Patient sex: M
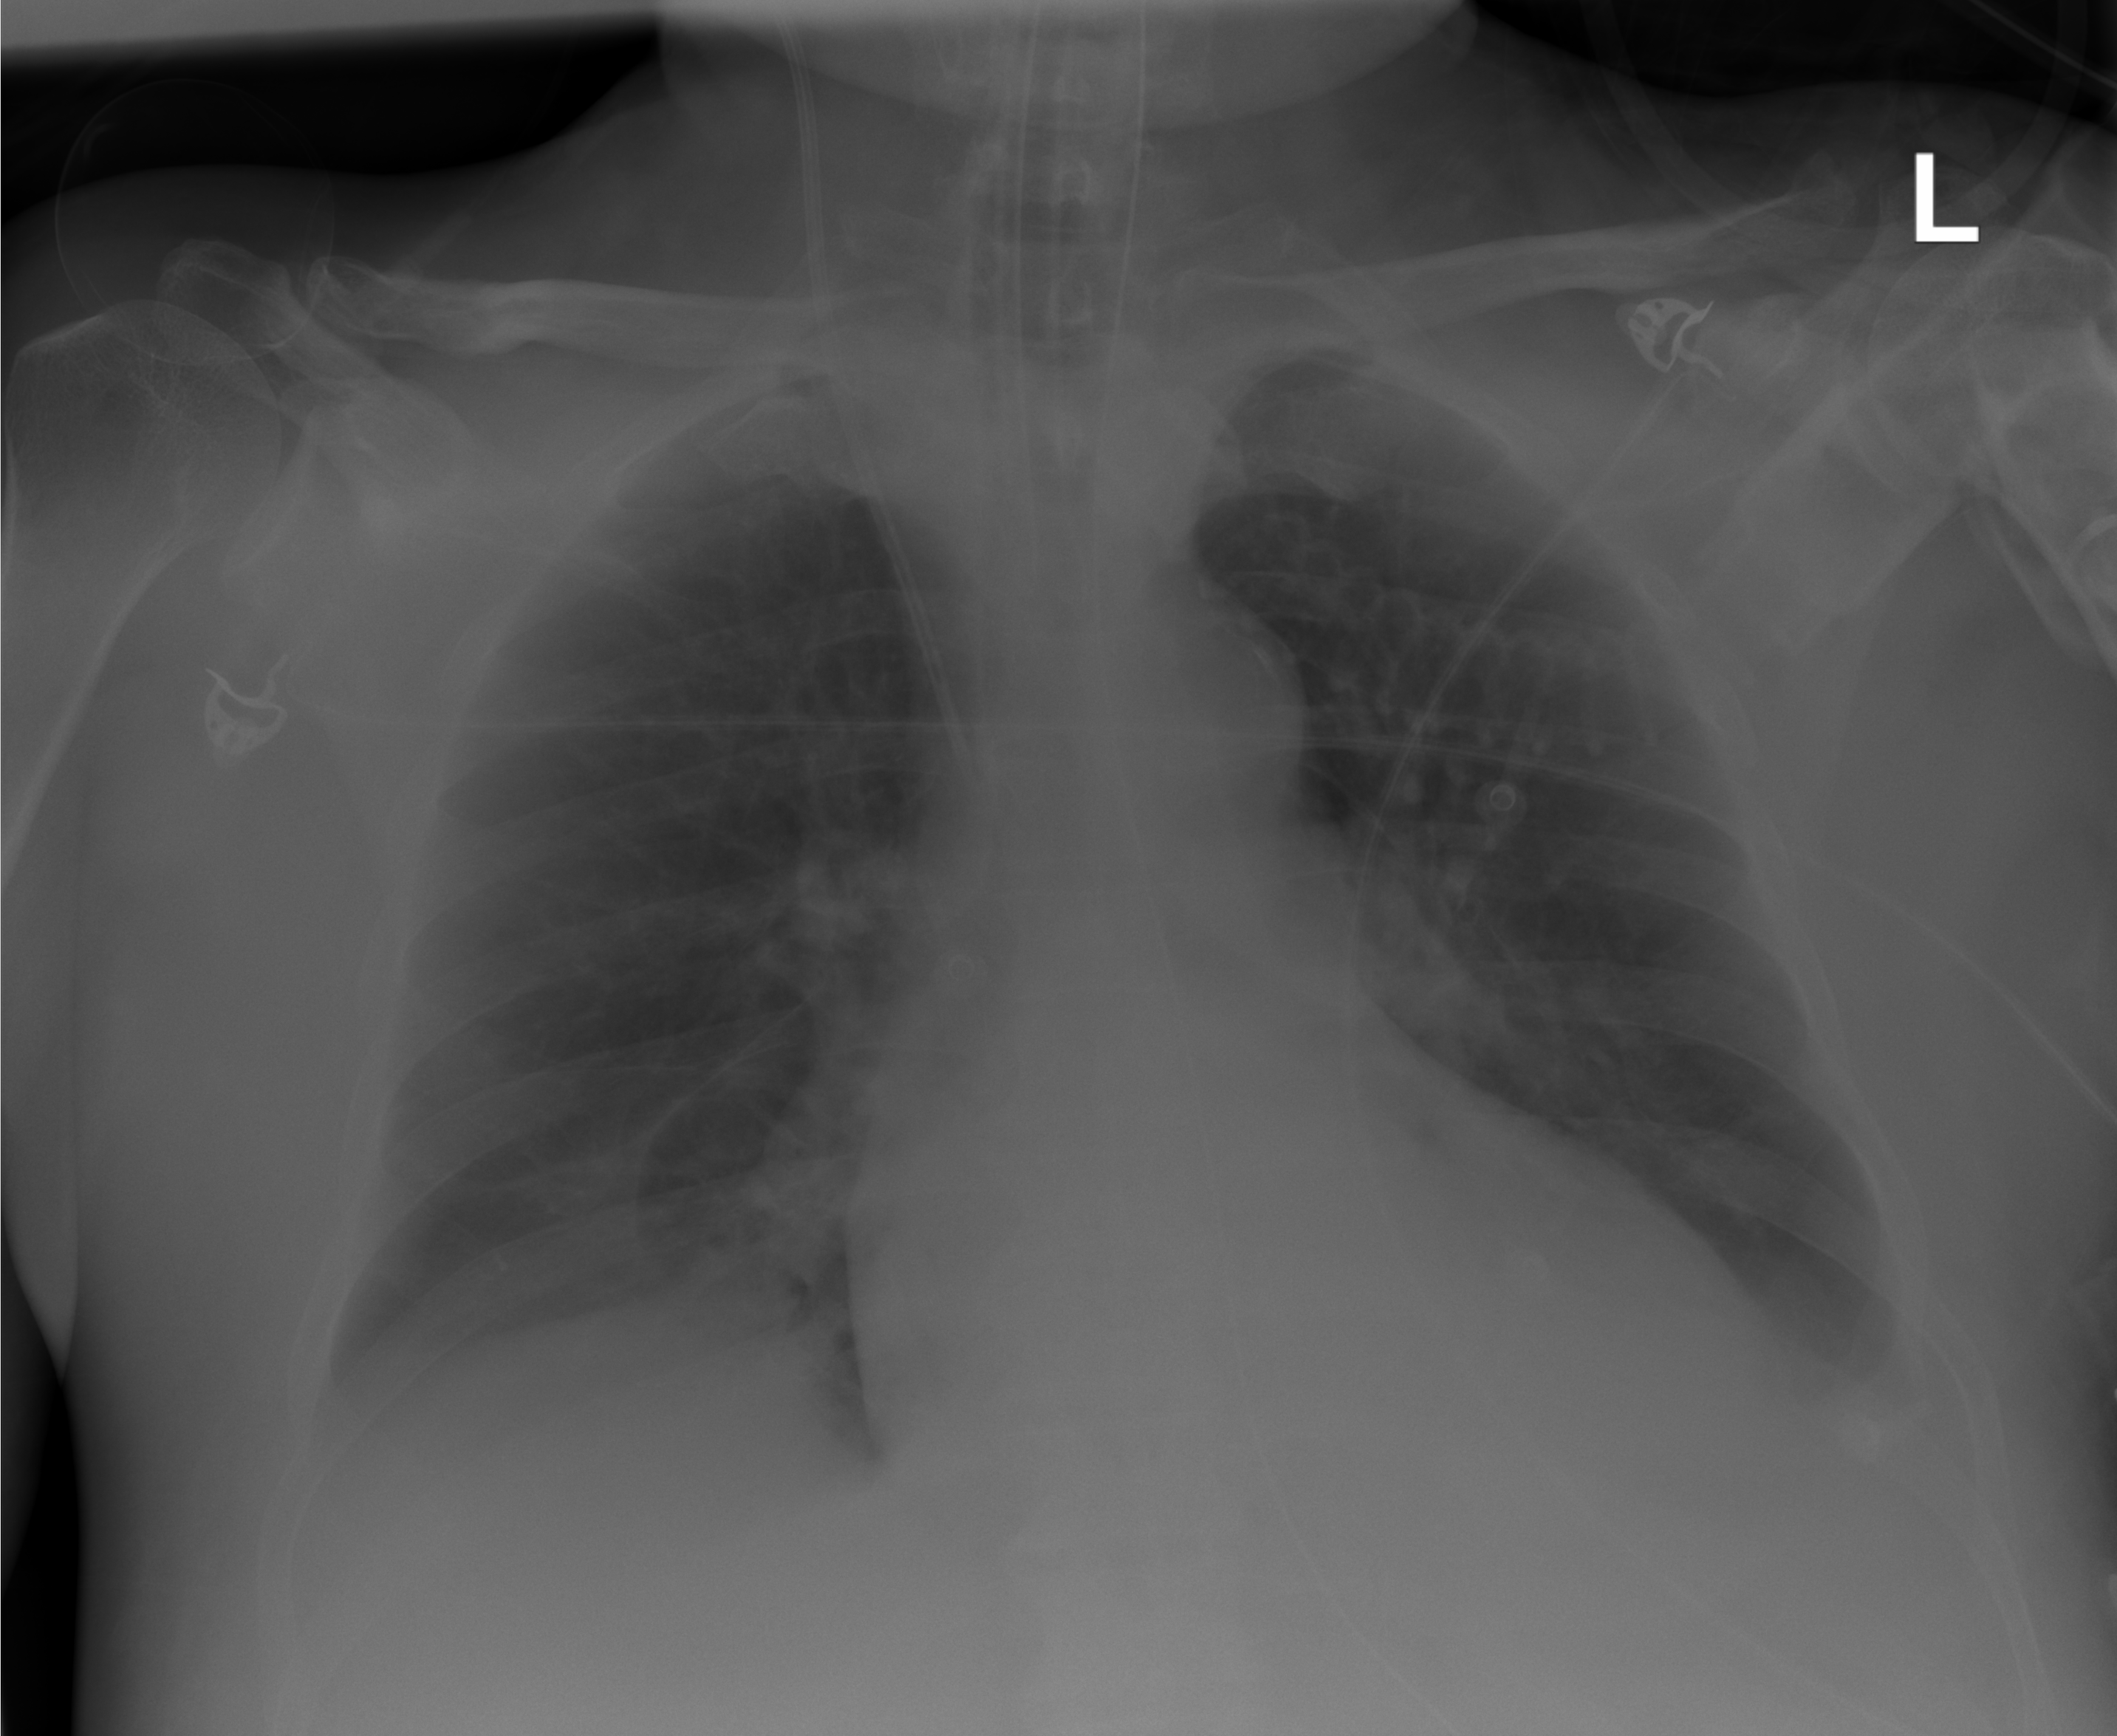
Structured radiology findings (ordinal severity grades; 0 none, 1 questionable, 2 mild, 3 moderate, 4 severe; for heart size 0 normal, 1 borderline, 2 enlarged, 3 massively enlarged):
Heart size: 2
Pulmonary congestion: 0
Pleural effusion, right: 2
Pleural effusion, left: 2
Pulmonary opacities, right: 0
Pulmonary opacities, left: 0
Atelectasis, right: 2
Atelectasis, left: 0